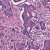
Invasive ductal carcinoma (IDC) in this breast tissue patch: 1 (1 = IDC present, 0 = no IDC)